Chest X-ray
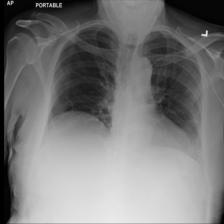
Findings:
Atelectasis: negative
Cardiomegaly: negative
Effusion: negative
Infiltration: negative
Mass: negative
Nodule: negative
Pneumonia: negative
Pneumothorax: negative
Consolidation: negative
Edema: negative
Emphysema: negative
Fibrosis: negative
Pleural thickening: negative
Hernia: negative